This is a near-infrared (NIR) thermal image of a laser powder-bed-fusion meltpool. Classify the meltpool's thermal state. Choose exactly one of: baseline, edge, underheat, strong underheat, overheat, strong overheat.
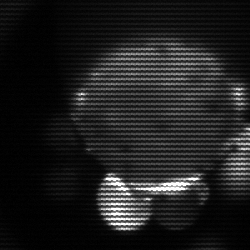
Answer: edge